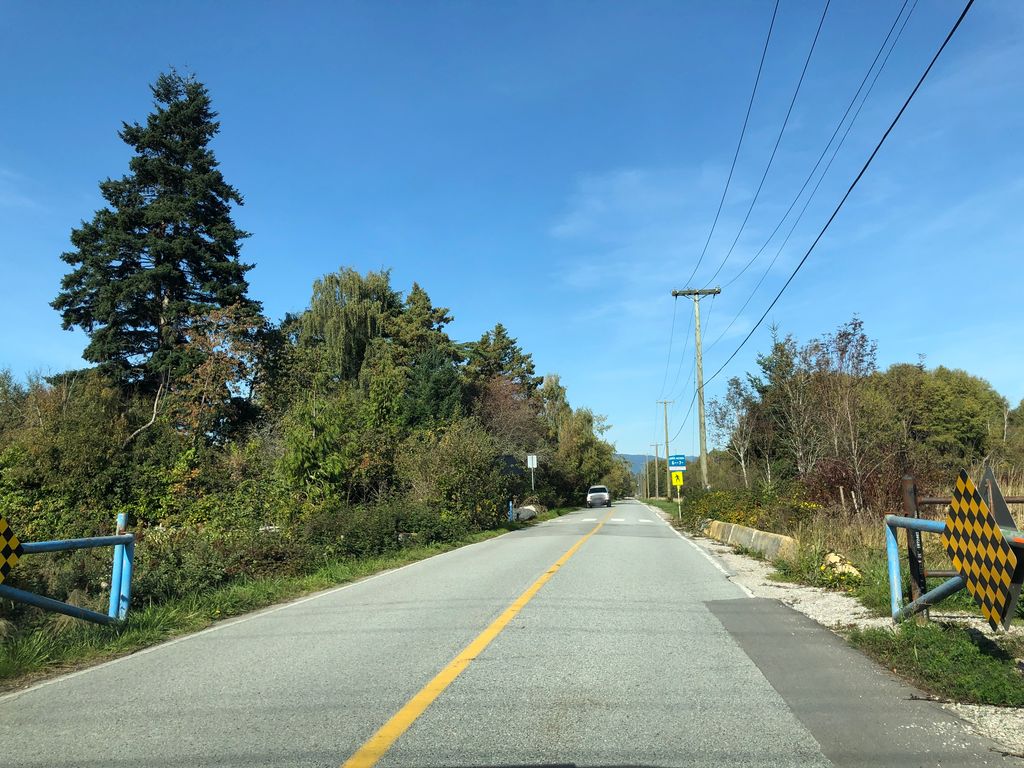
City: vancouver